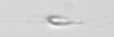
Label: flagellate_morphotype3